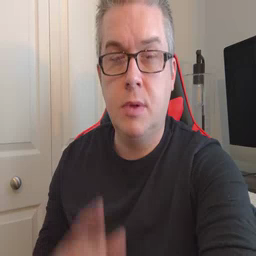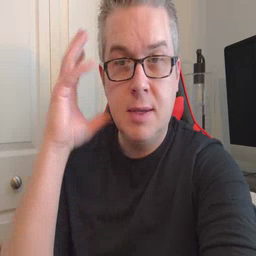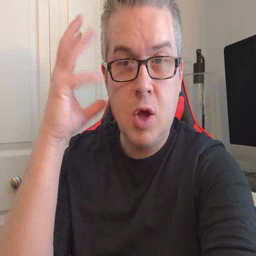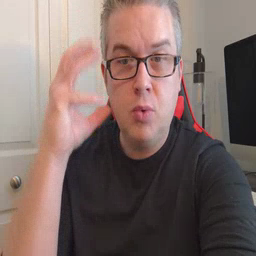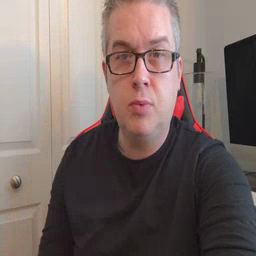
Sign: radio